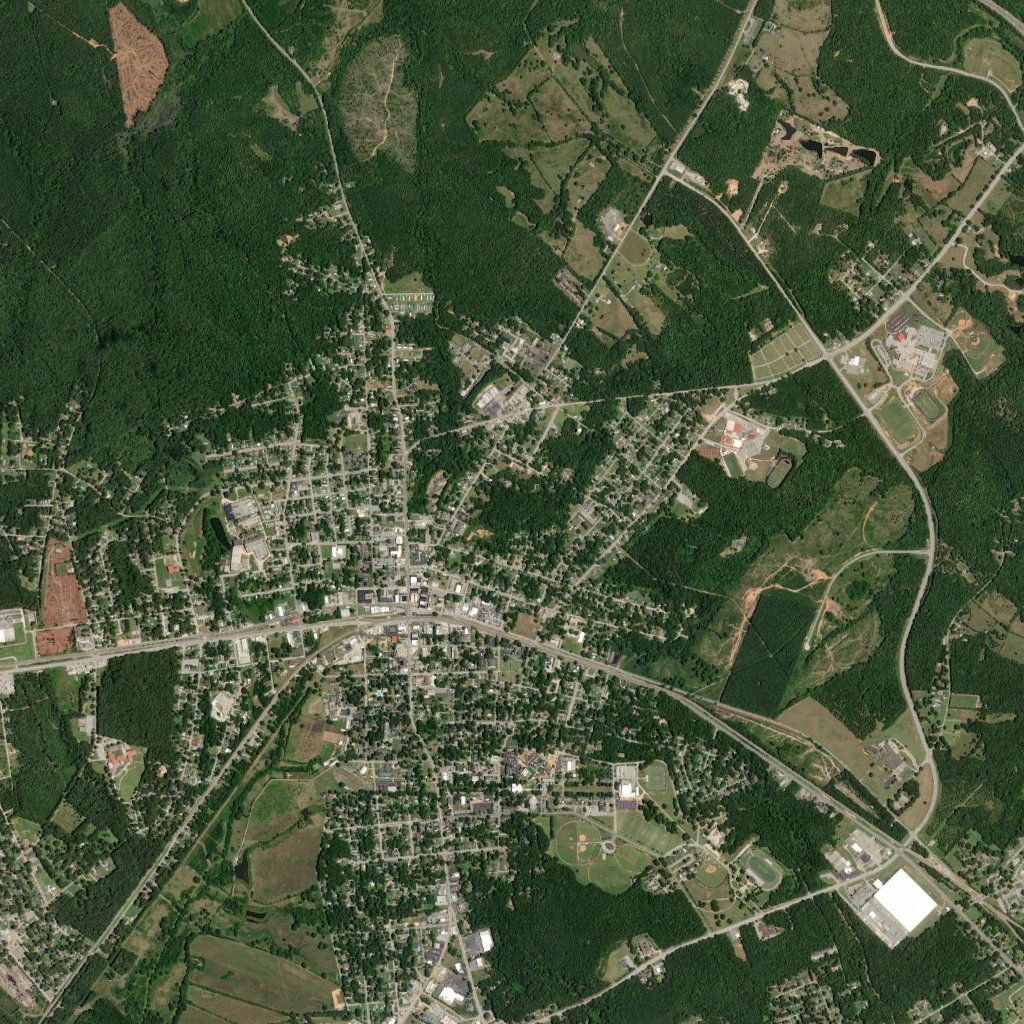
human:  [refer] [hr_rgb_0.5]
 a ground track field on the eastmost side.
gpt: <box>[[88, 37, 92, 41, 0]]</box>

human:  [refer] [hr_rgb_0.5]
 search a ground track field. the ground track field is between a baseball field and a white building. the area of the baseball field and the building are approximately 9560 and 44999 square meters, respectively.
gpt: <box>[[72, 83, 76, 86, 0]]</box>

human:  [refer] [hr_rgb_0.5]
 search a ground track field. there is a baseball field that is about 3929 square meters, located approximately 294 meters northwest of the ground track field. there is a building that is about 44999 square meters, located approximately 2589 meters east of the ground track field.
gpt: <box>[[32, 74, 35, 77, 0]]</box>